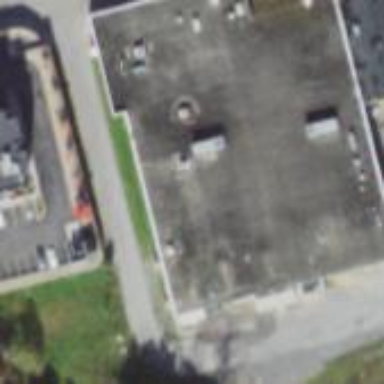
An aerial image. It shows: Retail building.